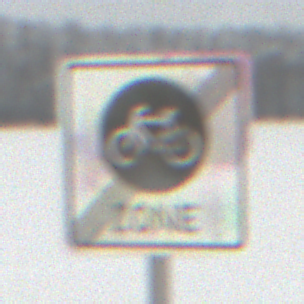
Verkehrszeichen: EndeFahrradzone
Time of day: MorningAfternoon
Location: Outdoor (Nature)
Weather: Overcast
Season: Winter
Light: Natural